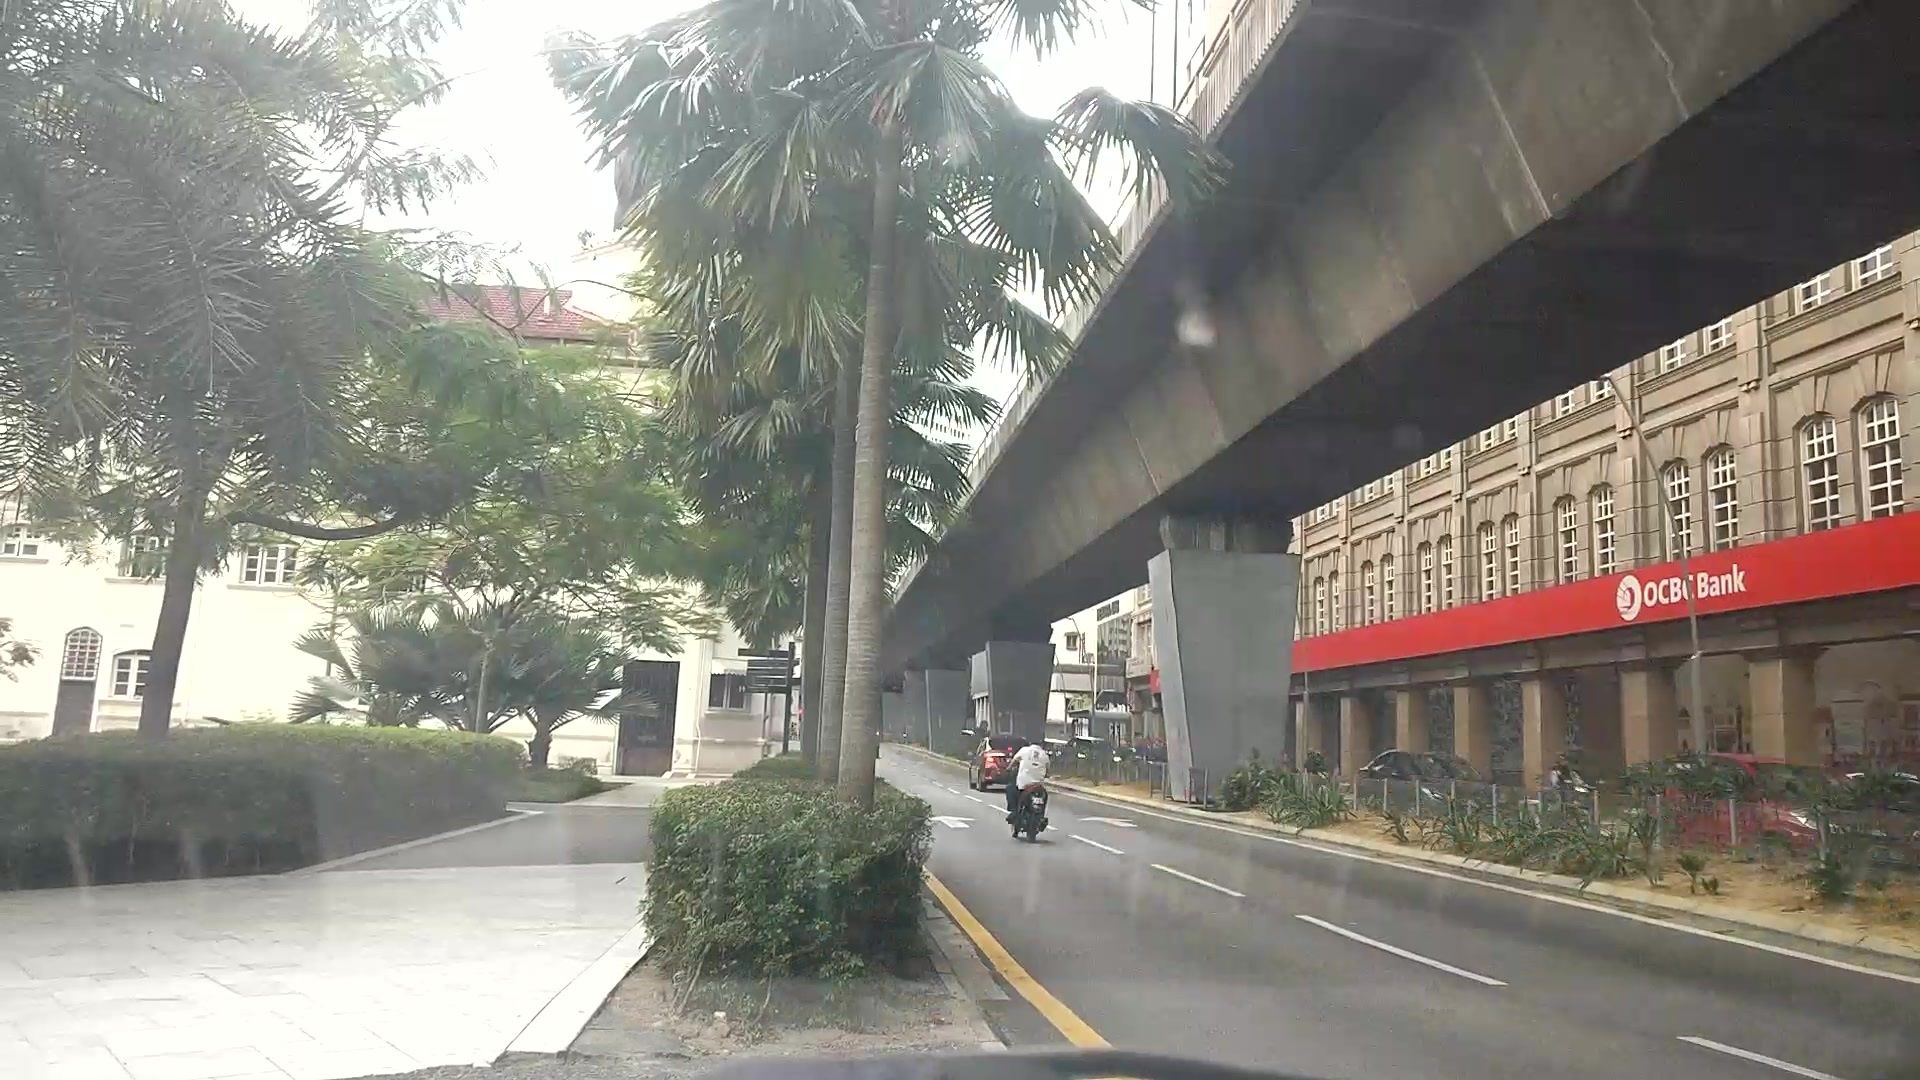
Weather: clear
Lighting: day
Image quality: good
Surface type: driving surface
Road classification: corridor, steps
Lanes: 2
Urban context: urban centre
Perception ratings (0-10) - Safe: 6.29, Lively: 9.2, Beautiful: 3.85, Boring: 1.38, Depressing: 3.62, Wealthy: 6.33